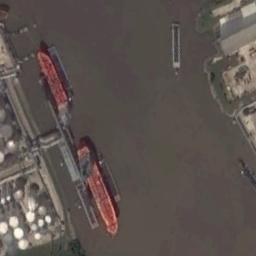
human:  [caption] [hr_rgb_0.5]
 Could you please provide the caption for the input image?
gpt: Two orange-red tankers docked at the dock, With a large number of tank-shaped storage buildings on the dock, With a moving ship next .

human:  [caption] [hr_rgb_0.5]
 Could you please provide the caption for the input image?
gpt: The two orange ships are docked at the oil terminal and another ship is sailing in the yellow water .

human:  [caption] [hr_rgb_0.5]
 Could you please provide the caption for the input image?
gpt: Many buildings of different shapes are beside the ships .

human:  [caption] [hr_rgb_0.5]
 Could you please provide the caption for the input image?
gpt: There are two ships in the green water on the shore .

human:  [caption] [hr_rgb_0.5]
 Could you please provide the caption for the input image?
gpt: There are two red ships at the harbor .